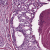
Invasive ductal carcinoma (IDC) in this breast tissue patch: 0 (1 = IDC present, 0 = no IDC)